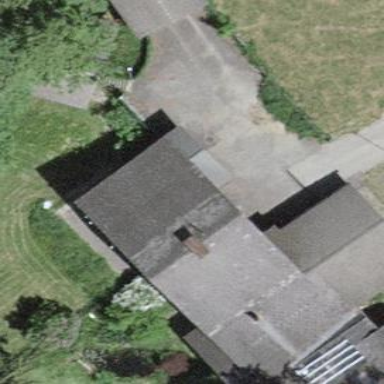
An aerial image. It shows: Simple house.